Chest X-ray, PA view. Patient: 25 years old, sex M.
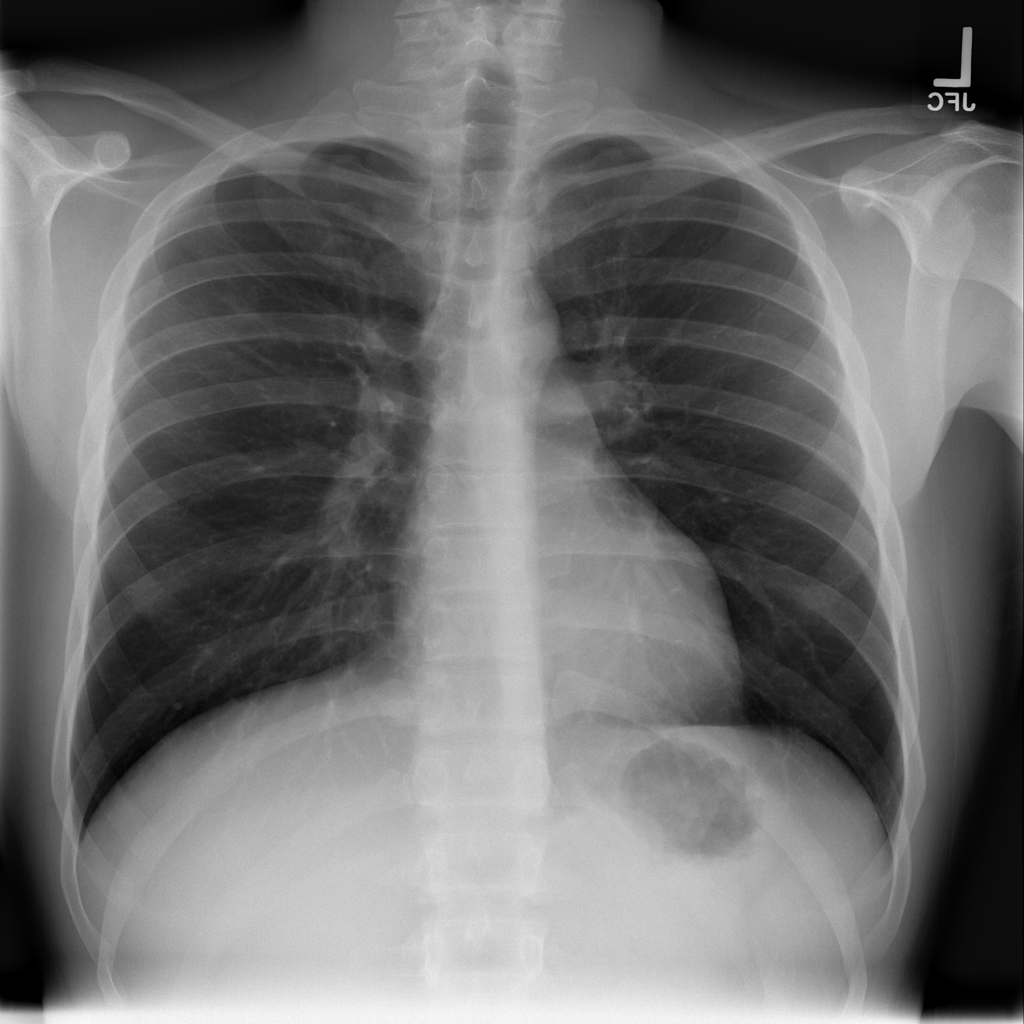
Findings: Nodule